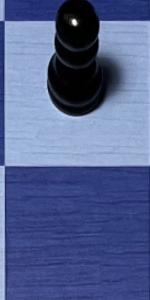
Label: Empty